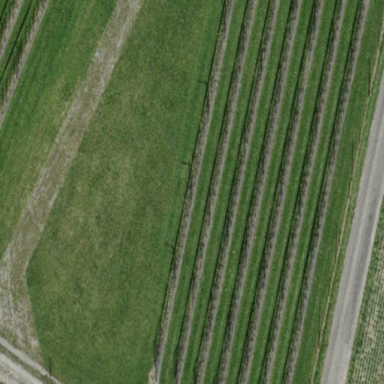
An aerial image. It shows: Beautiful vineyard in the countryside.